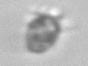
Label: Ciliophora